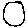
Label: circle